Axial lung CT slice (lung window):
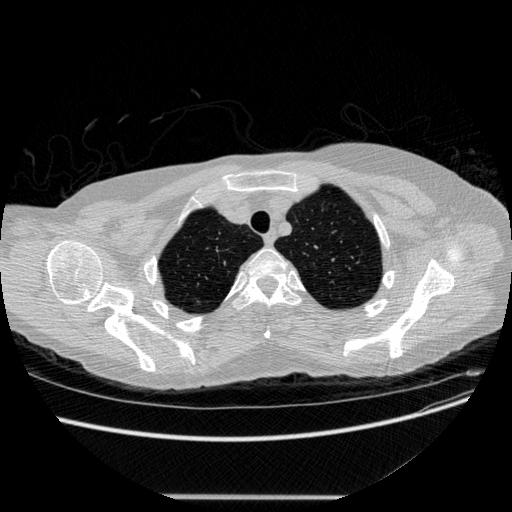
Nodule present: no